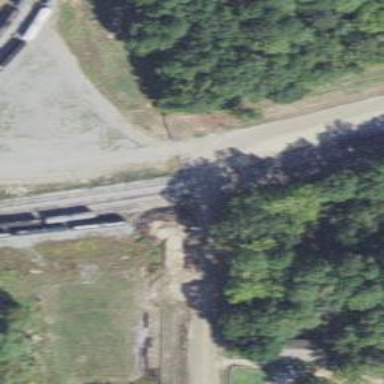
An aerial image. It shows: Railway siding for service.